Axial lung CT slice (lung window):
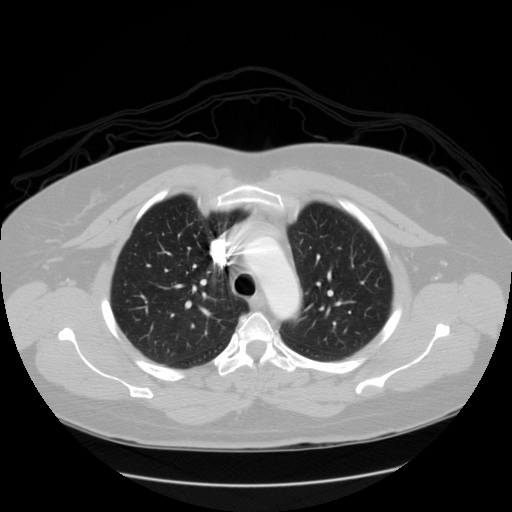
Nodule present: no